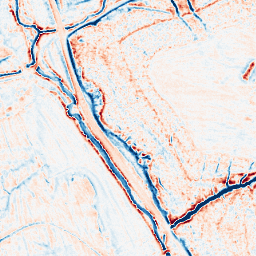
Category: edge_preserving
Decomposition family: anisotropic_diffusion
Decomposition parameters: iterations: 50
kappa: 100
gamma: 0.05
Upsampling method: sinc_blackman
Upsampling parameters: scale: 2
kernel_size: 4
Upsampling scale: 2